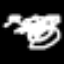
Label: leaf